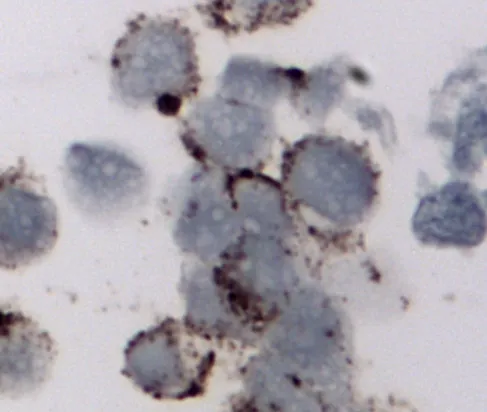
Bladder washing, cell block, synaptophysin immunostain of small cell carcinoma, x400. The tumor cells demonstrated cytoplasmic positivity.
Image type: pathology (immunostaining)